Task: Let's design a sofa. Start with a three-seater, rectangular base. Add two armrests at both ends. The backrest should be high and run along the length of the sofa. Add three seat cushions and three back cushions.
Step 453:
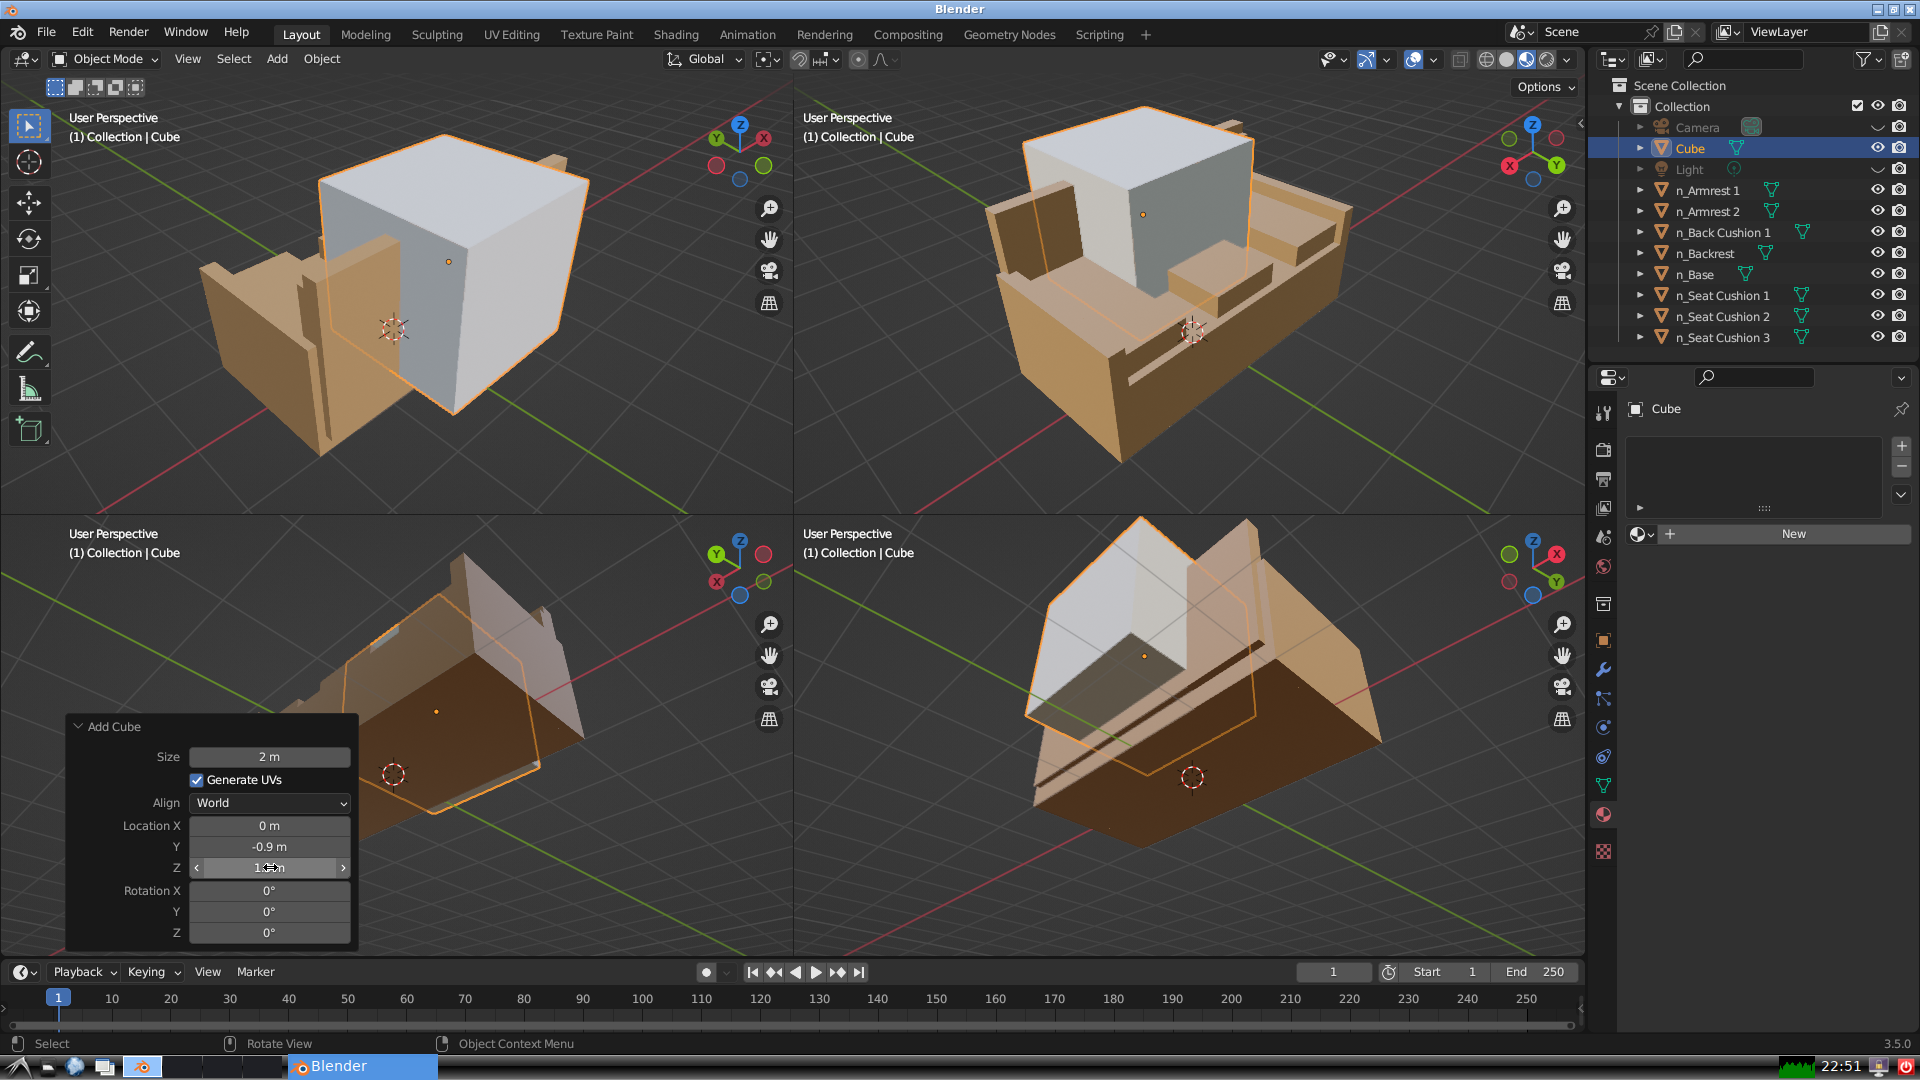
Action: {"mouse_move": [960, 540]}